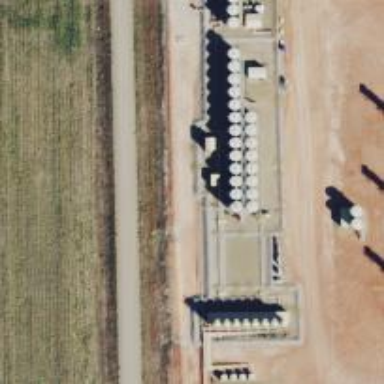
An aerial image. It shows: Storage tank with man-made structure.